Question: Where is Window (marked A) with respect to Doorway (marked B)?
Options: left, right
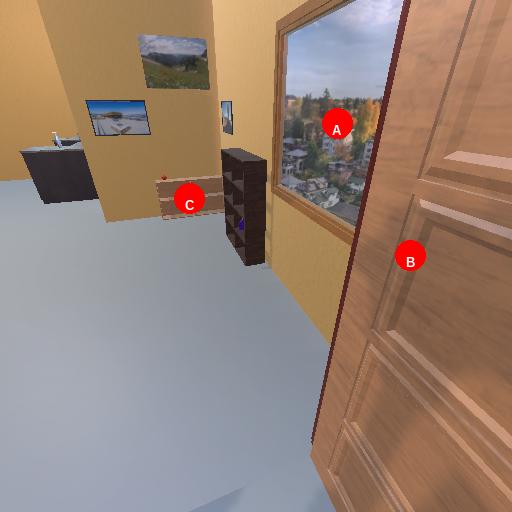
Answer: left